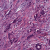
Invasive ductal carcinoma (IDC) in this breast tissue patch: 1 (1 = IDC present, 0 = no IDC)